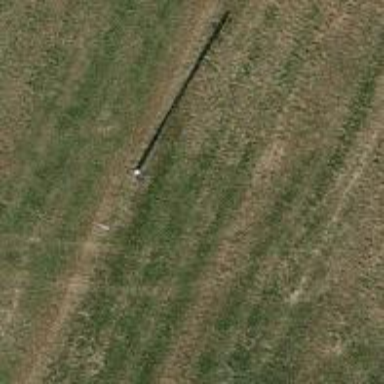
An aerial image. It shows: Power pole.